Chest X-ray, AP view. Patient: 41 years old, sex F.
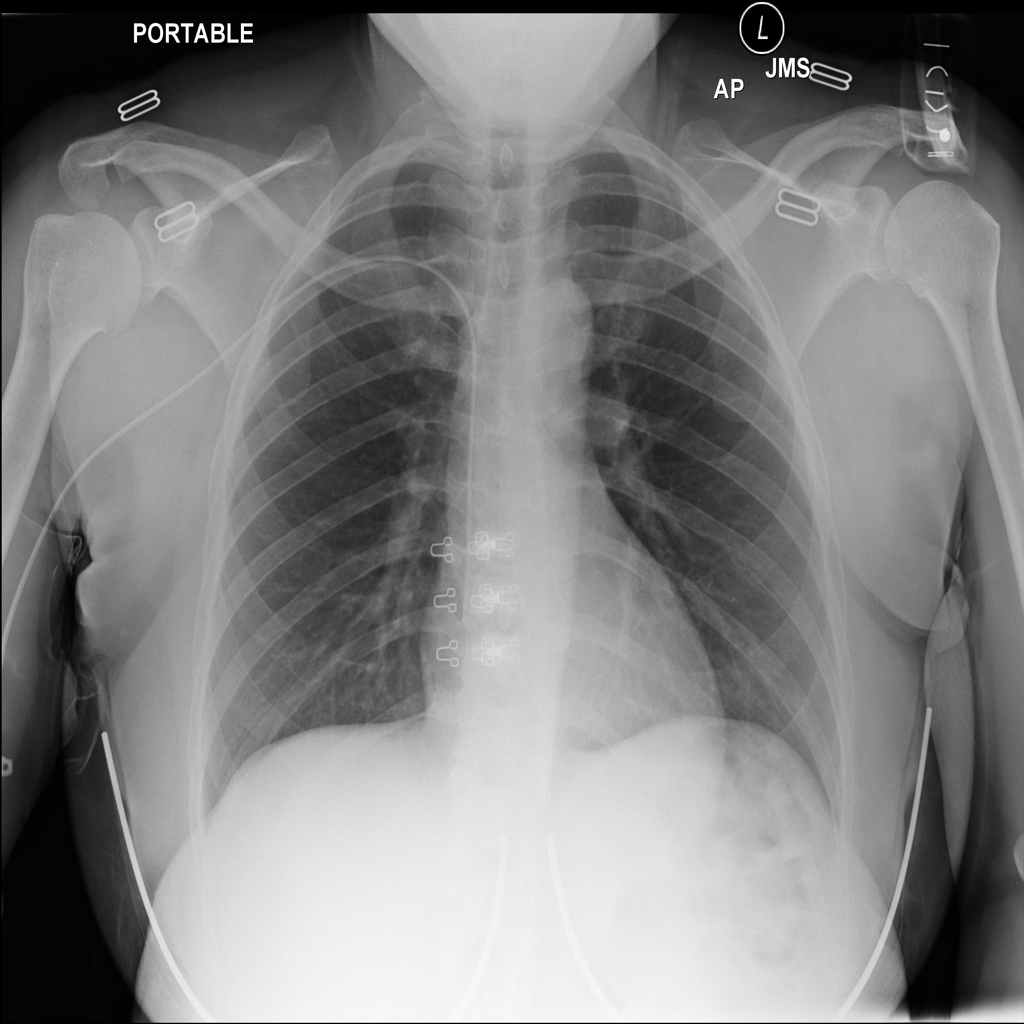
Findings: No Finding